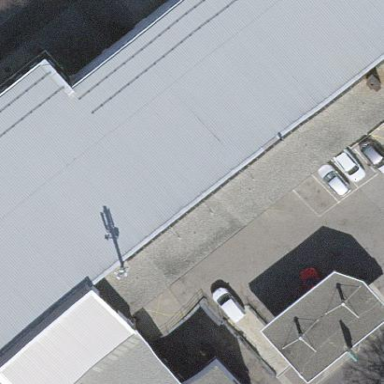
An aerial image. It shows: Flat-roofed retail building with car shop.